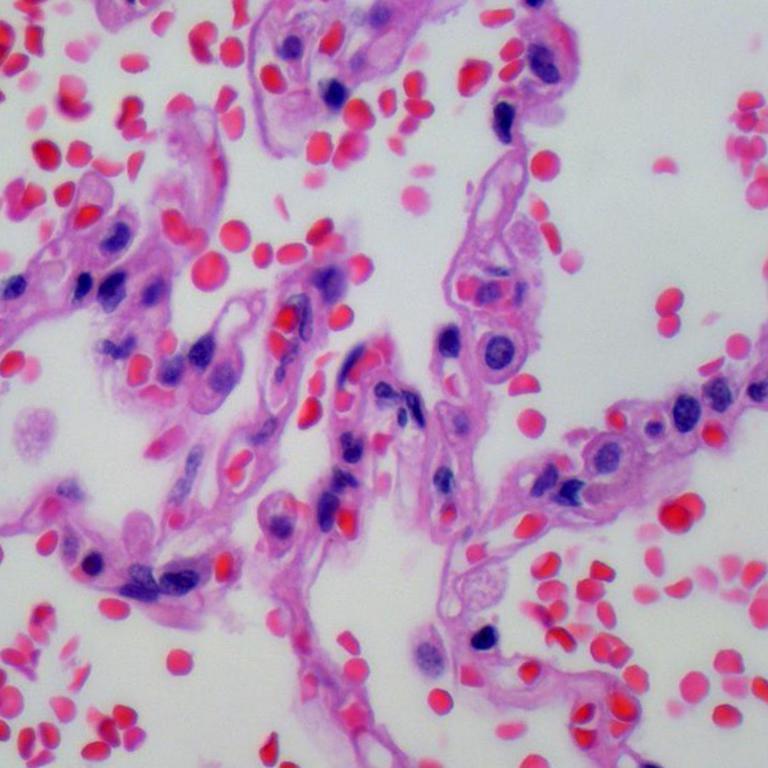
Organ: lung
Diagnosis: benign